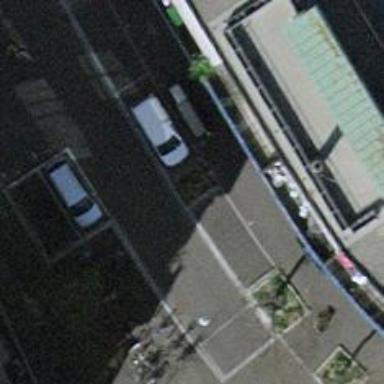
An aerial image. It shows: Bicycle parking area with stands available.